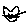
Label: cat